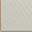
Piece: xx